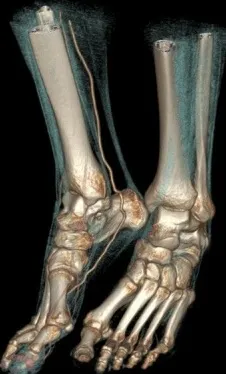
AVM of the right hallux.
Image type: radiology (ct)